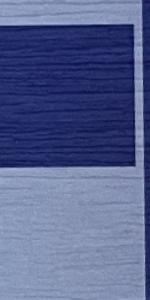
Label: Empty